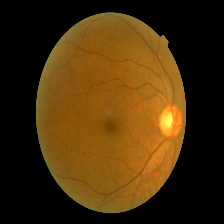
Diabetic retinopathy grade: Mild